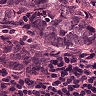
Metastatic tissue present: yes